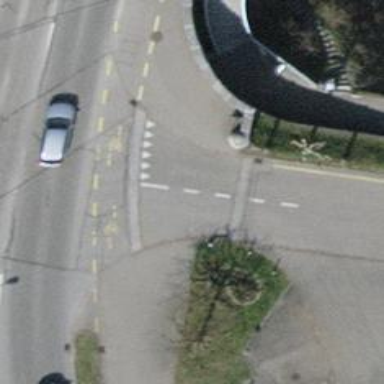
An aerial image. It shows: Unmarked crossing with traffic calming table on the road.